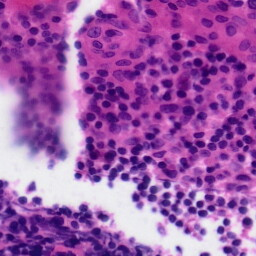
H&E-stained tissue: Tonsil